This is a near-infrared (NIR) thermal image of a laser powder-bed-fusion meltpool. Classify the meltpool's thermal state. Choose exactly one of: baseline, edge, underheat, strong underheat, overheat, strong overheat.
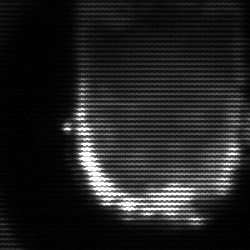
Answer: baseline